七年级 · 算术
有理数 $a, b$ 在数轴上的对应点如图所示, 则下面式子中正确的是 ( )

(1) $b<0<a$;
(2) $|b|<|a| ;$ (3) $a b>0$
(4) $a-b>a+b$.
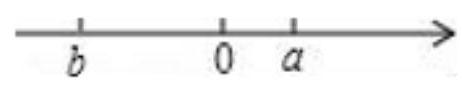
A. (1) (2)
B. (1)(4)
C. (2) (3)
D. (3)(4)
答案: B
解析:

【分析】

数轴可知 $b<0<a,|b|>|a|$, 求出 $a b<0, a-b>0, a+b<0$, 根据以上结论判断即可.本题考查了数轴, 有理数的乘法、加法、减法等知识点的应用, 关键是能根据数轴得出 $b<0<a$, $|b|>|a|$.

【解答】

解：因为从数轴可知: $b<0<a,|b|>|a|$,

所以 (1)正确; ②错误,

因为 $a>0, b<0$,

所以 $a b<0$,

所以(3)错误;

因为 $b<0<a,|b|>|a|$,

所以 $a-b>0, a+b<0$,

所以 $a-b>a+b$, 所以(4)正确;

即正确的有(1)(4),

故选: $B$.